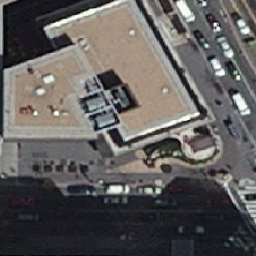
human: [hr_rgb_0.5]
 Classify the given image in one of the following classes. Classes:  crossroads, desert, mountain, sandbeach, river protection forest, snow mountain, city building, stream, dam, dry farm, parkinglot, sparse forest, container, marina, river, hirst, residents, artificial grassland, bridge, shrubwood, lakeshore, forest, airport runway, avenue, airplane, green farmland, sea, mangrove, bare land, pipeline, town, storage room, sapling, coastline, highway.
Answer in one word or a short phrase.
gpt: city building